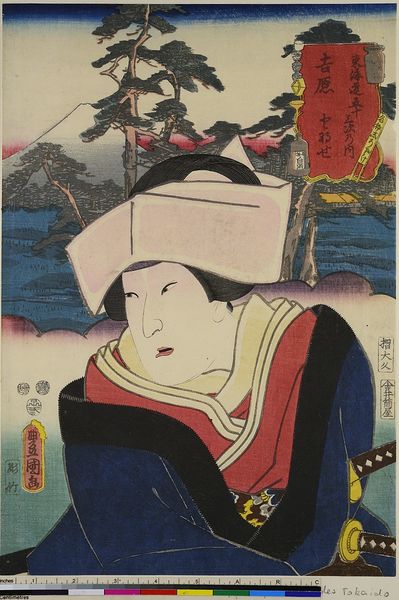
Titel: Yoshiwara: Der Schauspieler Arashi Rikan III als Tonase, aus der Serie: Die 53 Stationen des Tokaido
Künstler: Utagawa Kunisada
Standort: Hamburg
Institution: Museum für Kunst und Gewerbe Hamburg
Schlagwörter: baum, himmel, meer, landschaft, hut, mantel, theater, kopfbedeckung, farbig, holzschnitt, japan, asien, druckgraphik, druckgrafik, schwert, waffen, koloriert, zeit, schauspieler, farbholzschnitt, schauspielerin, tourismus, reisen, kabuki, edo, reproduktionen, druckerzeugnisse, theateraufführung, ukiyo